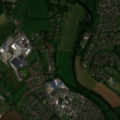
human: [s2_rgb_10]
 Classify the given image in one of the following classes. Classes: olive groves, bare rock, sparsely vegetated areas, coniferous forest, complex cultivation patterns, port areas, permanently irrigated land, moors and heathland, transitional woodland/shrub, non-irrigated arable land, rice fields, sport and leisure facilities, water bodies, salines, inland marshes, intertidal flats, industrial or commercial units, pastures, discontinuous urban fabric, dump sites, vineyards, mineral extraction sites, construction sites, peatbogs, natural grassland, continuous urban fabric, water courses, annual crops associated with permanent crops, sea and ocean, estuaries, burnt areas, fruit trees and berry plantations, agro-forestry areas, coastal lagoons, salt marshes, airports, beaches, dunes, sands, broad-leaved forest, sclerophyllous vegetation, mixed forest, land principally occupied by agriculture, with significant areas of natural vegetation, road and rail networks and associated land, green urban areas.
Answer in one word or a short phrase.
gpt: discontinuous urban fabric, road and rail networks and associated land, pastures